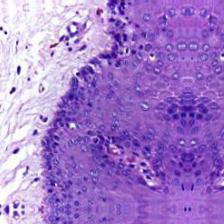
Diagnosis: Normal